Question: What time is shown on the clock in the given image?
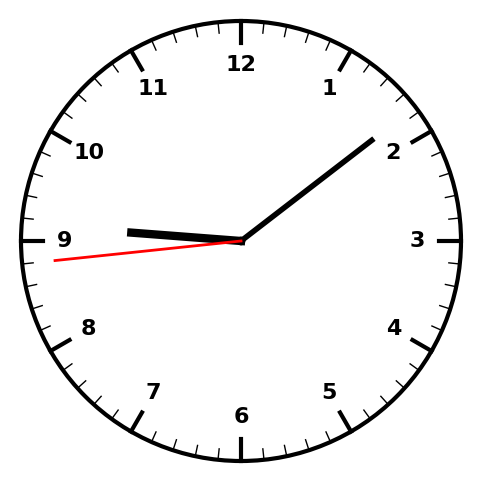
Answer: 09:08:44